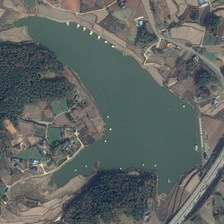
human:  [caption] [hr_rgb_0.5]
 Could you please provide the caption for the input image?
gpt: many green trees and farmlands are around an irregular green pond .

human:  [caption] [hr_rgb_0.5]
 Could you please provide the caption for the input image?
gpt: many green trees and farmlands are around an irregular green pond .

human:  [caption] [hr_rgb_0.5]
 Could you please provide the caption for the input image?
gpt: the dark green thick trees around the pond .

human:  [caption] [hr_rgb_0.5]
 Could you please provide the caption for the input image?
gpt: a green pond is in the hills,surrounded by rocks .

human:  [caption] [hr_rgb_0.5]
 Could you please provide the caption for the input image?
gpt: a green pond is in the hills,surrounded by rocks .